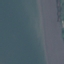
Land use / land cover: SeaLake